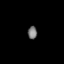
Tissue: lung
Cell type: Endothelial cells
Senescence score: 0.5404
Nuclear area (px): 117
Mean DAPI intensity: 116.786